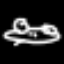
Label: frog